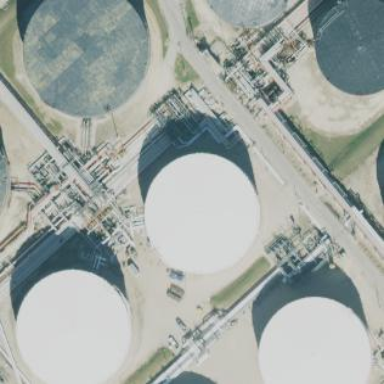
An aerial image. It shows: Storage tank building.